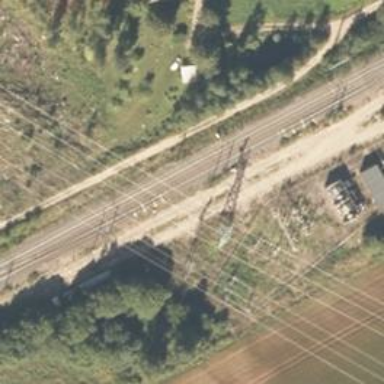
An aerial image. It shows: Railway signal with catenary mast.